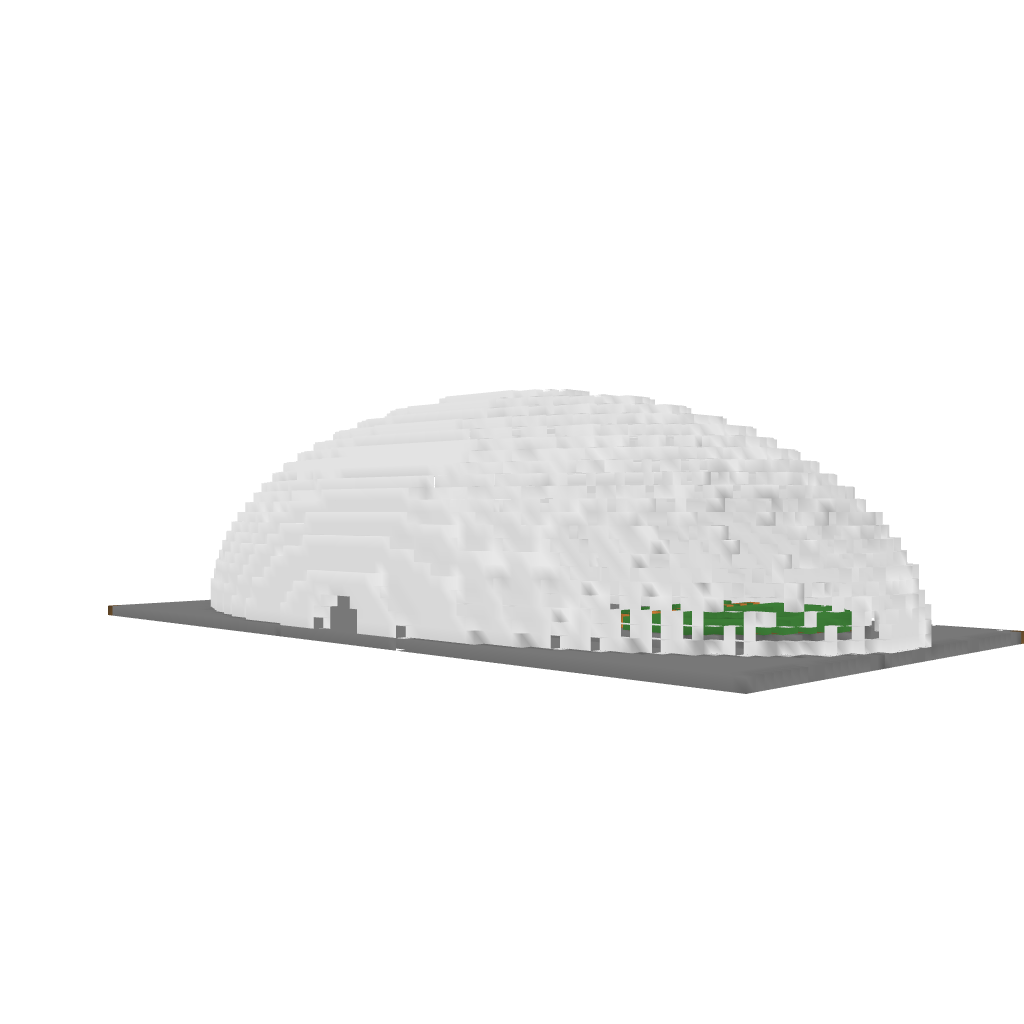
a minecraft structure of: Elliptical BioSphere good quality